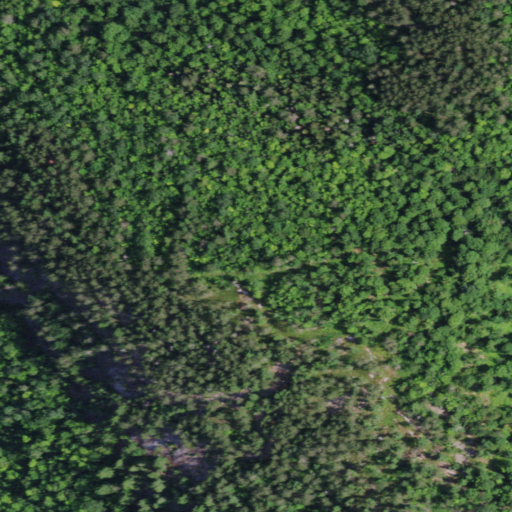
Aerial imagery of mountain in New York named North Pole containing deciduous forest, evergreen forest, mixed forest, and shrub